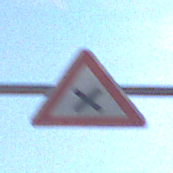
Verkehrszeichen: KreuzungOderEinmuendung
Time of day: MorningAfternoon
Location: Outdoor (Suburban)
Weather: PartlyCloudy
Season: NotSpecified
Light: Natural